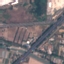
Land use / land cover class: Highway